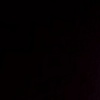
Label: space